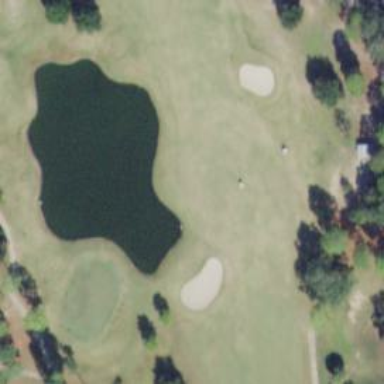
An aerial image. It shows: Golf hole.